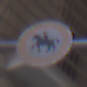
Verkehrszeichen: VerbotReiter
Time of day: MorningAfternoon
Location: Outdoor (Urban)
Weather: PartlyCloudy
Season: NotSpecified
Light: Natural